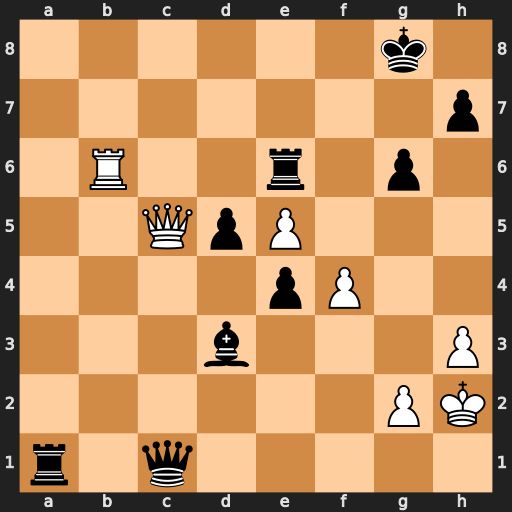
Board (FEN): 6k1/7p/1R2r1p1/2QpP3/4pP2/3b3P/6PK/r1q5
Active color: w
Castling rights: -
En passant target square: -
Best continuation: Rb8+ Re8 Rxe8+ Kf7 Qf8#